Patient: sex F, age 46
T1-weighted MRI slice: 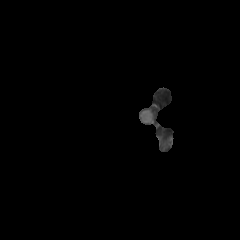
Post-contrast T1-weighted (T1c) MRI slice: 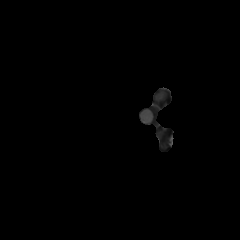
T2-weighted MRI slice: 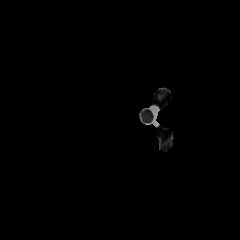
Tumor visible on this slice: no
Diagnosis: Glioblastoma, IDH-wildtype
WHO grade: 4